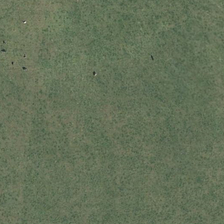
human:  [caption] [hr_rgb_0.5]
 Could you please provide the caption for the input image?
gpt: some people are in a piece of green meadow .

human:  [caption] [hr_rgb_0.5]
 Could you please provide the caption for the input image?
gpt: some people are in a piece of green meadow .

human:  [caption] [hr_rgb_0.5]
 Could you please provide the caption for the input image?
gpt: some people are in a piece of green meadow .

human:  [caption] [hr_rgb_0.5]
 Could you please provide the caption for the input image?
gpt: some people are in a piece of green meadow .

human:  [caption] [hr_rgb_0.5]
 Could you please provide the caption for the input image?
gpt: some people are in a piece of green meadow .